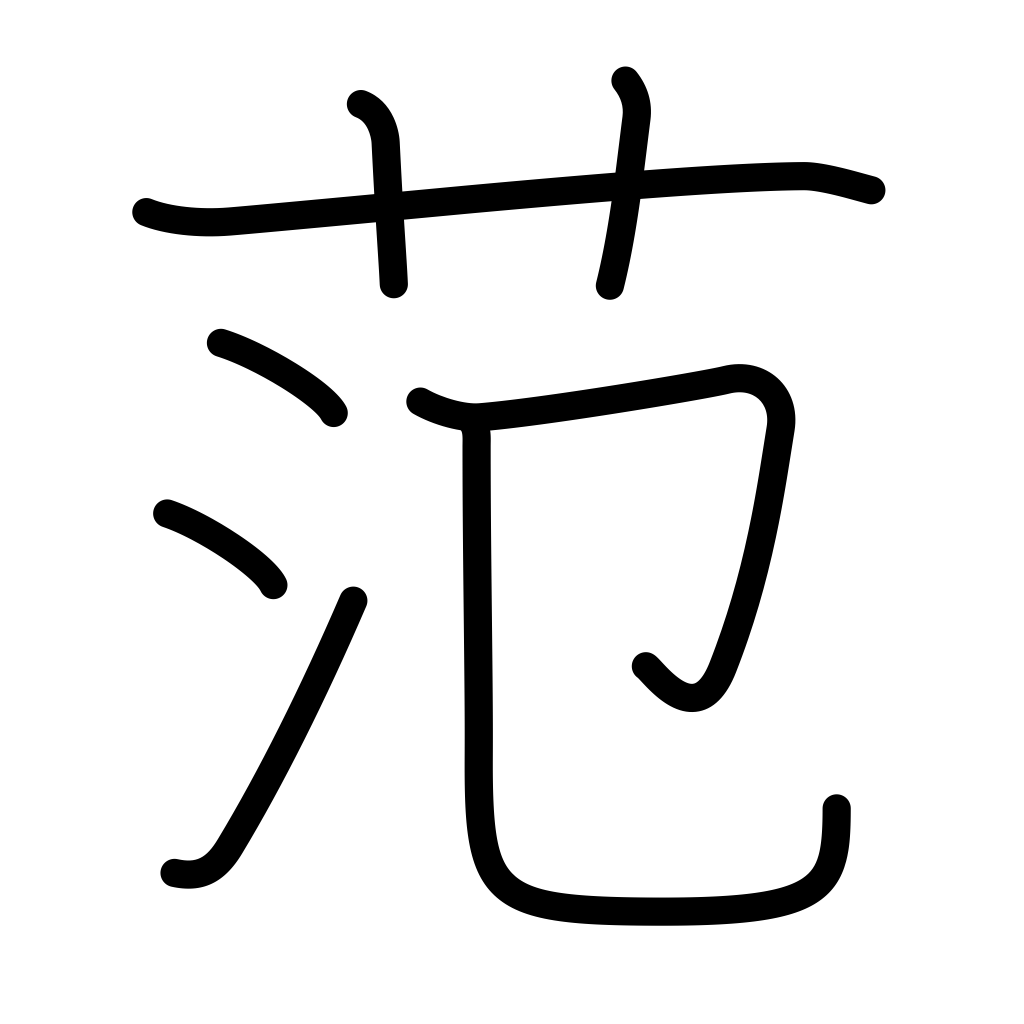
Meaning: bee, law, casting mould